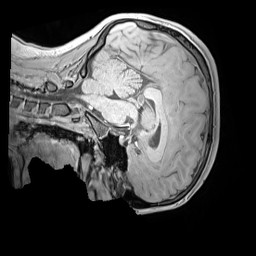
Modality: MP2RAGE
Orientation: sagittal
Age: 11
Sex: male
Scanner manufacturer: siemens
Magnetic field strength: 3 T
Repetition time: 4 s
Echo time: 0.00303 s